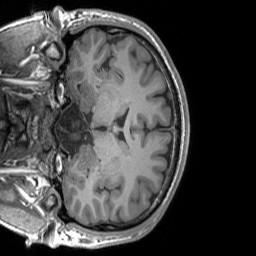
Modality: T1w
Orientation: coronal
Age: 25
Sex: male
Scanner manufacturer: siemens
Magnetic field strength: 3 T
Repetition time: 1.8 s
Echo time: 0.00252 s